Question: I'm trying to convert this 'html':
'''
<div class="col-lg-6">
<div class="input-group">
<span class="input-group-addon">
<input type="checkbox">
</span>
<input type="text" class="form-control">
</div><!-- /input-group -->
</div><!-- /.col-lg-6 -->
'''
Into 'Razor' syntax like this:
'''
<div class="col-lg-6">
<div class="input-group">
<span class="input-group-addon">
@Html.CheckBoxFor(model => model.Negotiable, new { @class = "form-control", @checked = "checked" })
</span>
@Html.TextBoxFor(model => model.Price, new { id = "price", @class = "form-control", })
</div><!-- /input-group -->
</div><!-- /.col-lg-6 -->
'''
But this is the result I get:

On the left you see a vertical grey thing which should have displayed a checkbox.
What am I missing?
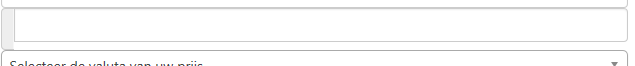
Answer: Given that the example HTML in your question is correct. Then this is the Razor equivalent of it.
'''
<div class="col-lg-6">
<div class="input-group">
<span class="input-group-addon">
@Html.CheckBoxFor(model => model.Negotiable, new { @checked = "checked" })
</span>
@Html.TextBoxFor(model => model.Price, new { id = "price", @class = "form-control", })
</div><!-- /input-group -->
</div><!-- /.col-lg-6 -->
'''
The difference is, I have removed the class 'form-control' from '@Html.CheckBoxFor' as this is not required.